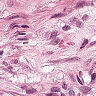
Metastatic tissue present: yes